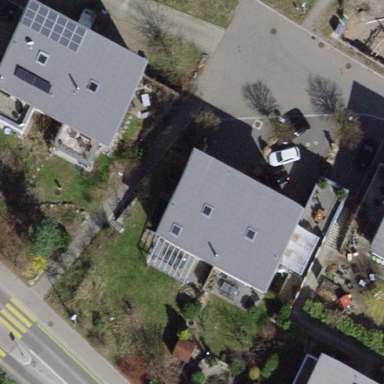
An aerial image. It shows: Terrace building.